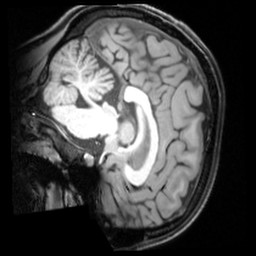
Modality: T1w
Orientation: sagittal
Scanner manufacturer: siemens
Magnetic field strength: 3 T
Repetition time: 1.9 s
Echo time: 0.00397 s